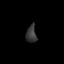
Tissue: lung
Cell type: Epithelial cells
Senescence score: 0.2395
Nuclear area (px): 178
Mean DAPI intensity: 54.831